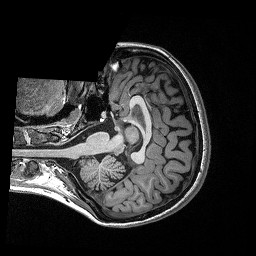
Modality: T1w
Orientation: axial
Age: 22
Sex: female
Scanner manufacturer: siemens
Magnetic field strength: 3 T
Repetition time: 2.4 s
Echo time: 0.03 s